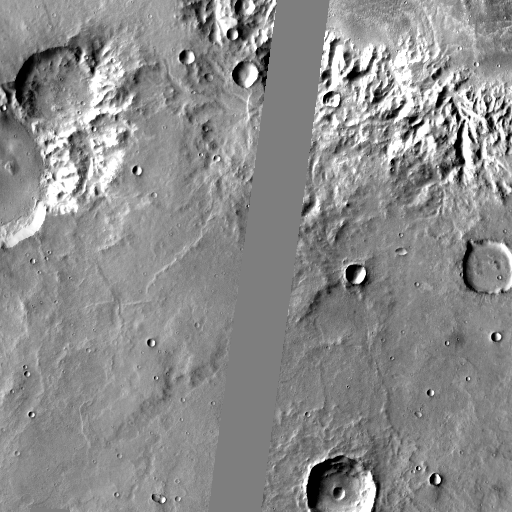
Crater classes present: Background, Other, Layered, Buried